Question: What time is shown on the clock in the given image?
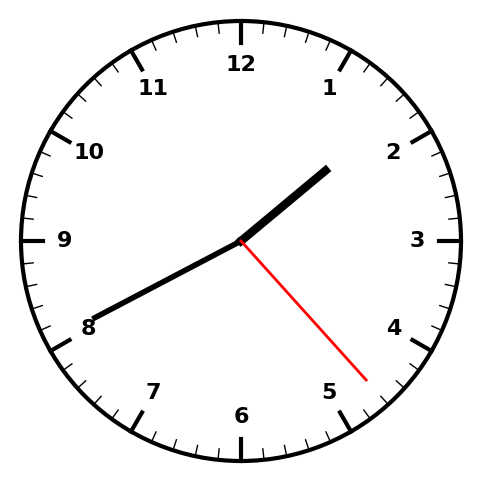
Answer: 01:40:23